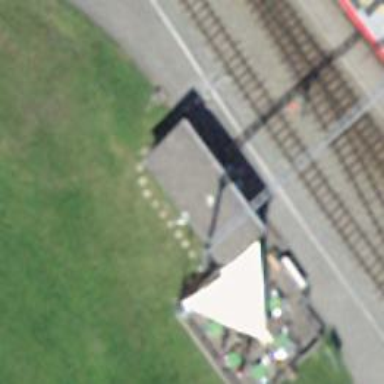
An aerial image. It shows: Restaurant.